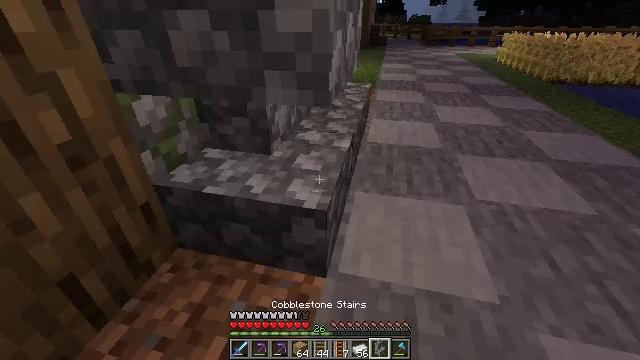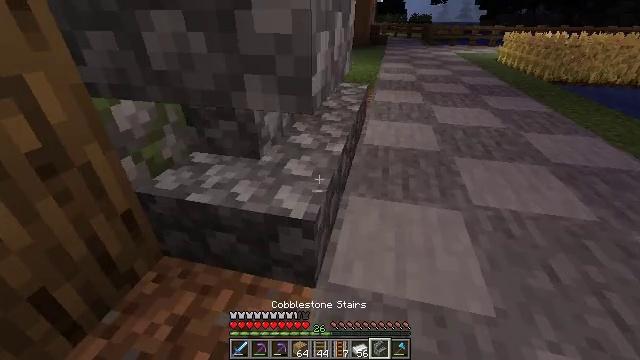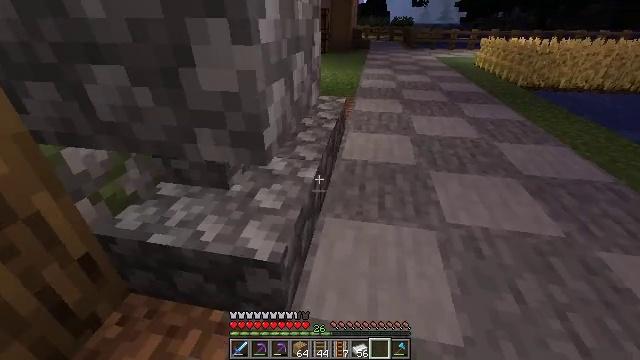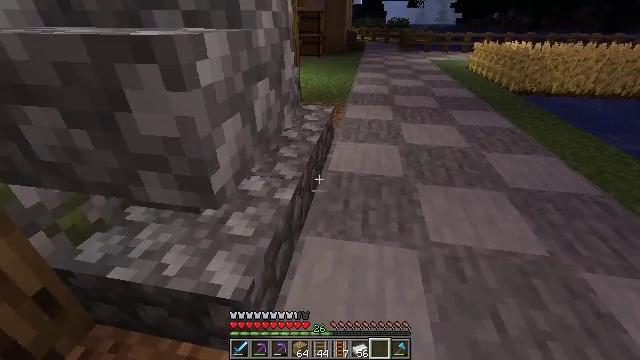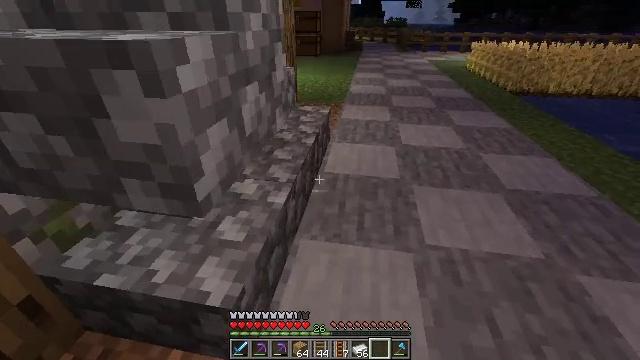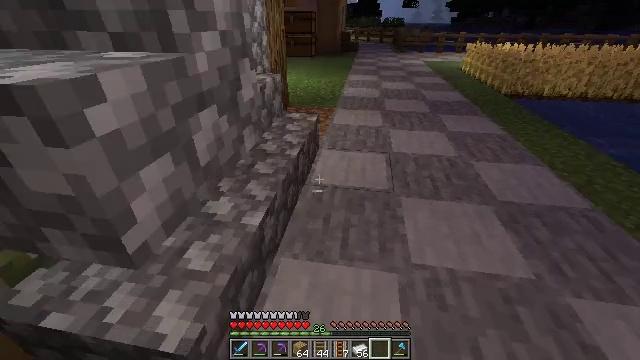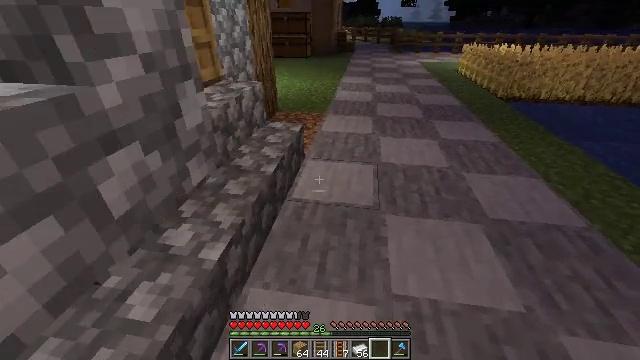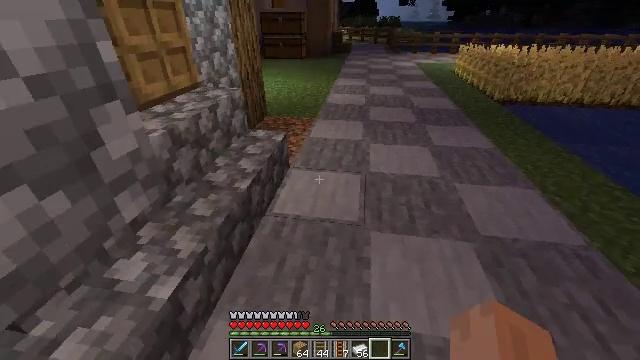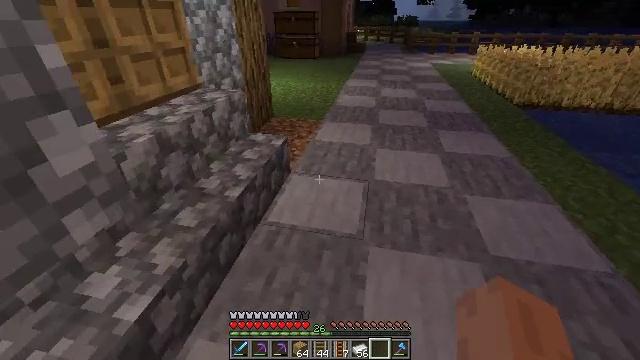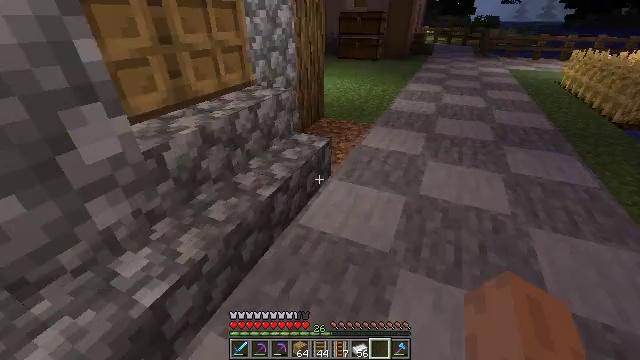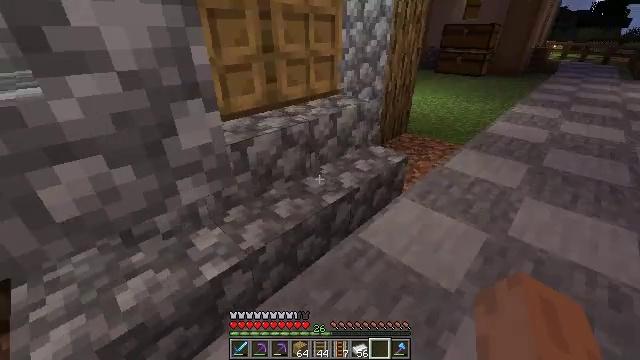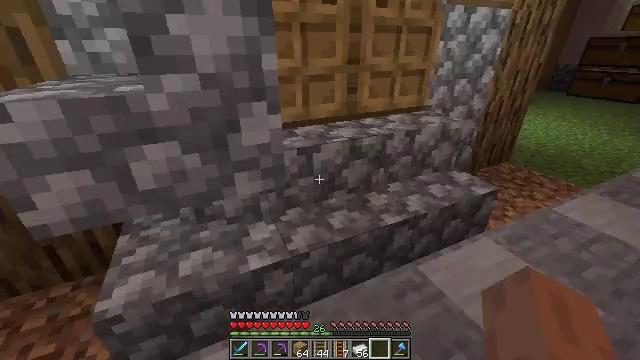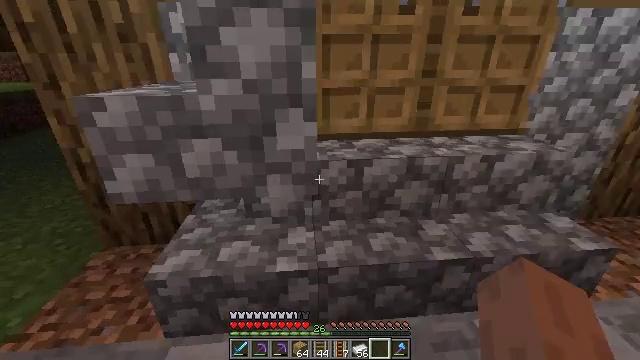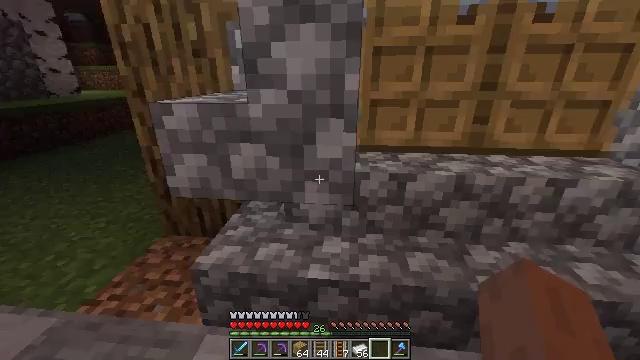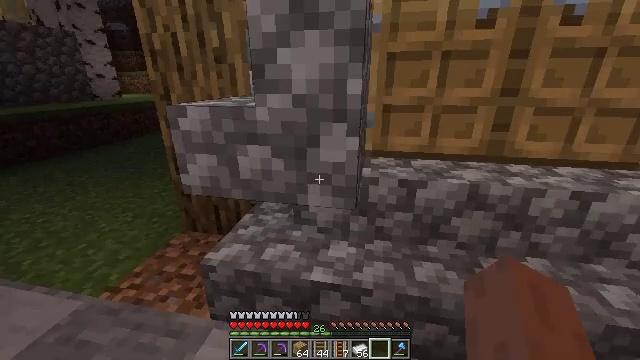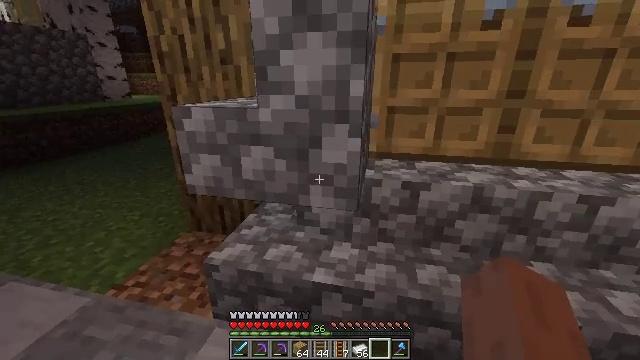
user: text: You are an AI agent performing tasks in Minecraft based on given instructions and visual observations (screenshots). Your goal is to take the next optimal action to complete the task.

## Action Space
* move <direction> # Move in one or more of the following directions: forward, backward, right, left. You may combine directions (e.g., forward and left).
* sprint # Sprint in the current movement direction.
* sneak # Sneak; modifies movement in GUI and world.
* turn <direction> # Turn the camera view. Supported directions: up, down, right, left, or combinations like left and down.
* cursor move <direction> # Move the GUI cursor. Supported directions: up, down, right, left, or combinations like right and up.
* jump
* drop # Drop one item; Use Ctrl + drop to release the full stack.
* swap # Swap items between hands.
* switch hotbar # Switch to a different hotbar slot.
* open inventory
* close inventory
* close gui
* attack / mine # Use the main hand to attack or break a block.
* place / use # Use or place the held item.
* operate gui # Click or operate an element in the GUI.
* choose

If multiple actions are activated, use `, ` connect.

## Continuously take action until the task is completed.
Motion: motion action
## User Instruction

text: Collect the cobblestone stairs.
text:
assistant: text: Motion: move forward and move right
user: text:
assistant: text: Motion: move forward and move right, turn right
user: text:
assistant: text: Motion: move forward and move right
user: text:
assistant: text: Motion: move forward and move right
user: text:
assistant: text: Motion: move forward and move right
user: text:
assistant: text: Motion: move forward and move right
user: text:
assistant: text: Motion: move forward and move right
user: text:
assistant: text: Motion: move forward and move right, turn left
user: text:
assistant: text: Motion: move forward and move right, turn left
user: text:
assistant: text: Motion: move forward and move right, turn left and up
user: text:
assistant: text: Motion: move forward and move right, turn left and up
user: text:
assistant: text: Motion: turn left and up
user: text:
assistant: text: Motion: turn left and up
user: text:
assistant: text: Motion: turn left and up
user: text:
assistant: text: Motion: turn left
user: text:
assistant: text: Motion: no_op
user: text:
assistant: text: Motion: move left
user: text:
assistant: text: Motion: move left, turn right
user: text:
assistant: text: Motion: turn right
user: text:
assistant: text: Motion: no_op
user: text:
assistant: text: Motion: no_op
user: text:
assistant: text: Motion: no_op
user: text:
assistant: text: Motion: no_op
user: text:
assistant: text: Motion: no_op
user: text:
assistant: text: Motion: no_op
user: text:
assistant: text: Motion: no_op
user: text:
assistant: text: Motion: no_op
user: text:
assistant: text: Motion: no_op
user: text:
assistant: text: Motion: no_op
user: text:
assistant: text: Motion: no_op